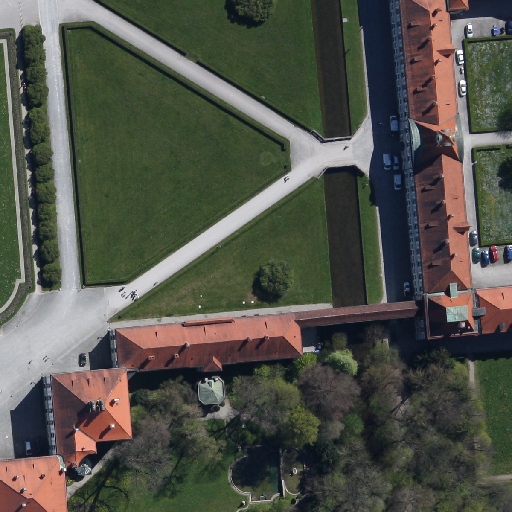
Referring expression: van